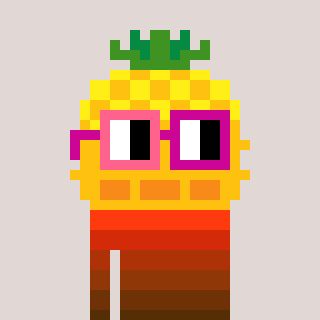
a pixel art character with square pink and red glasses, a pineapple-shaped head and a cold-colored body on a warm background